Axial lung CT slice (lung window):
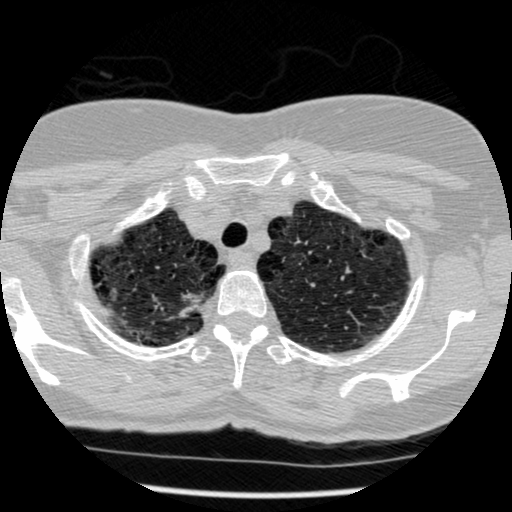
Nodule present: no